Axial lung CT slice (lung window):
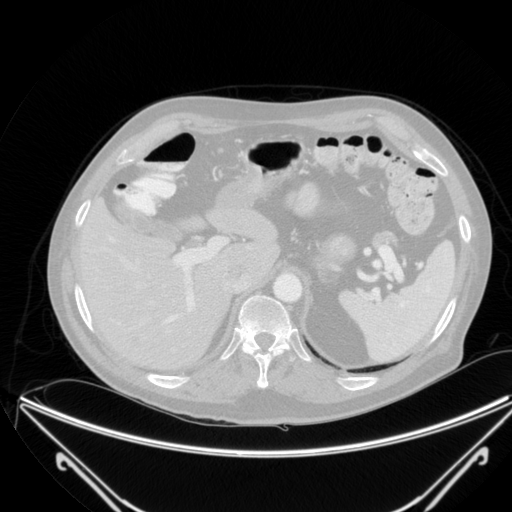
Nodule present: no